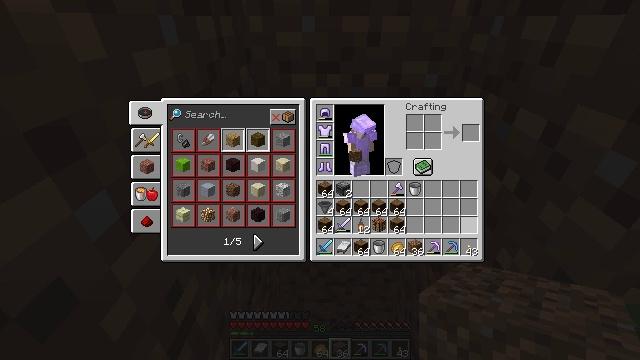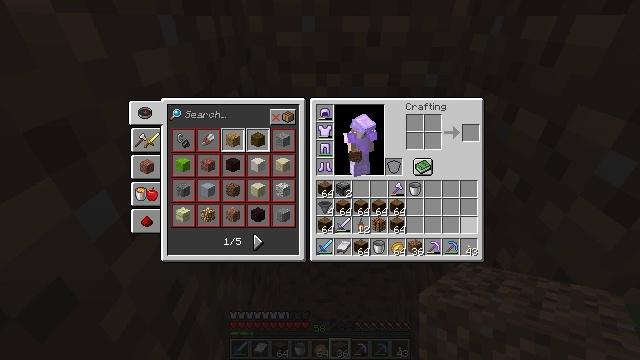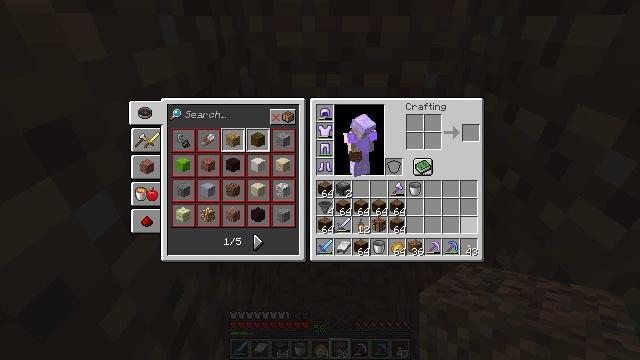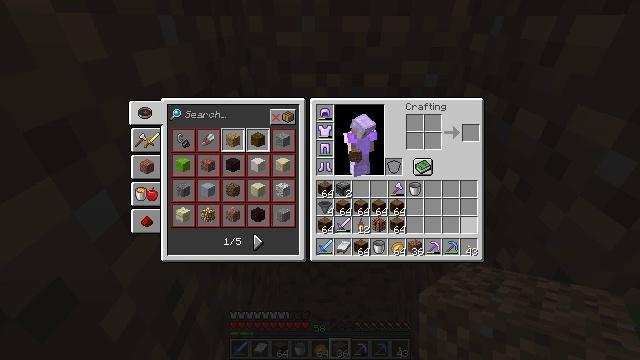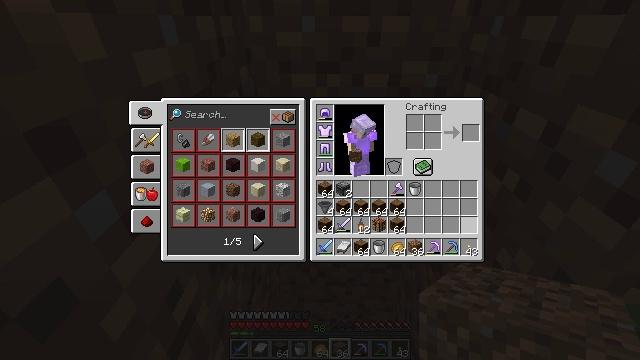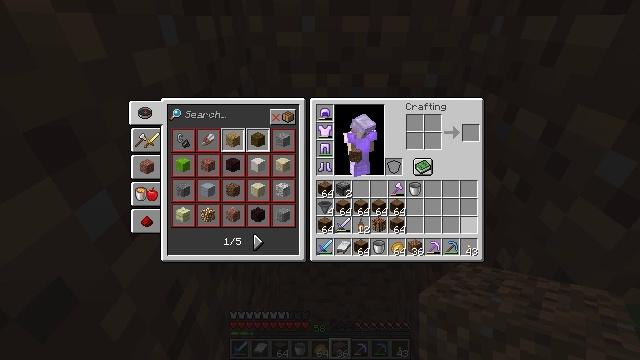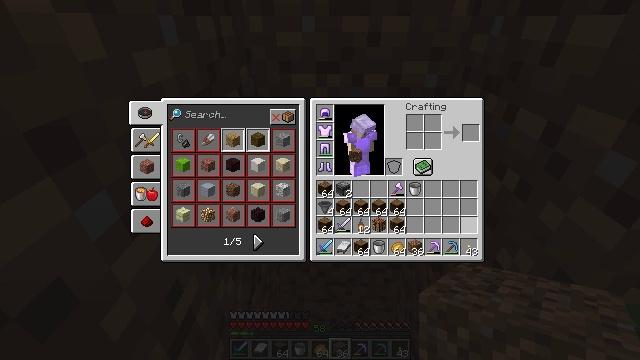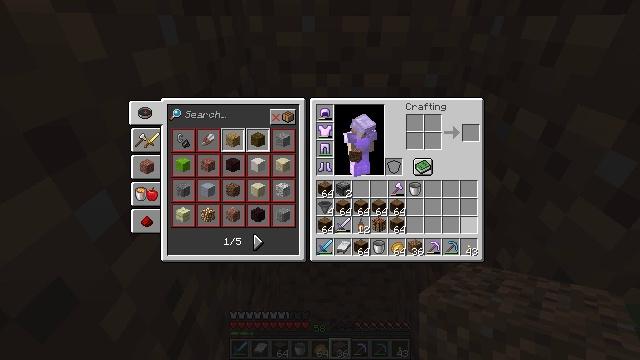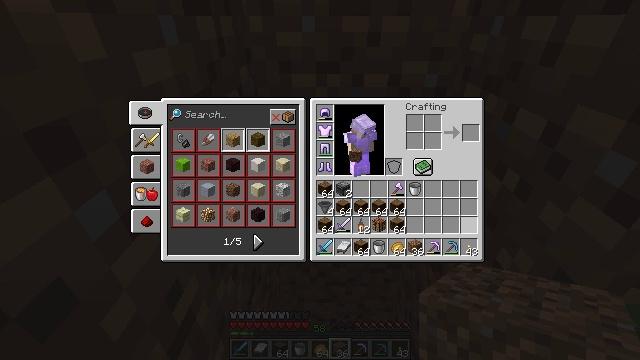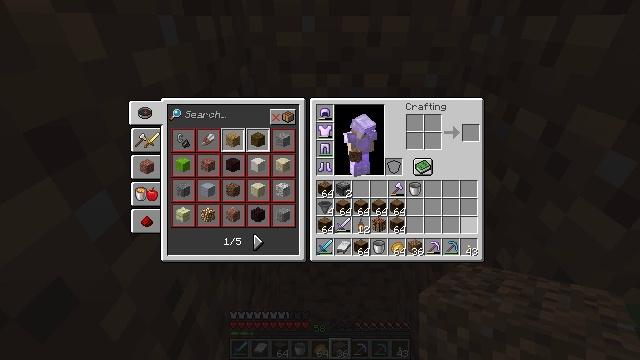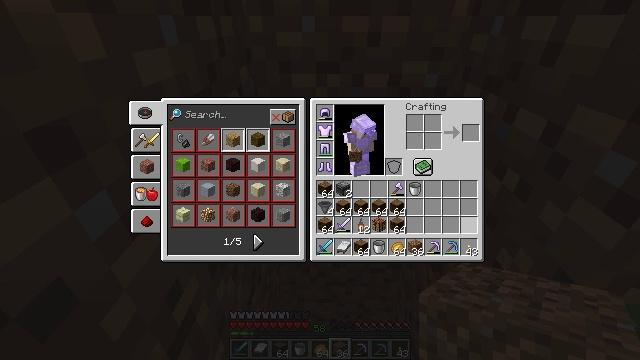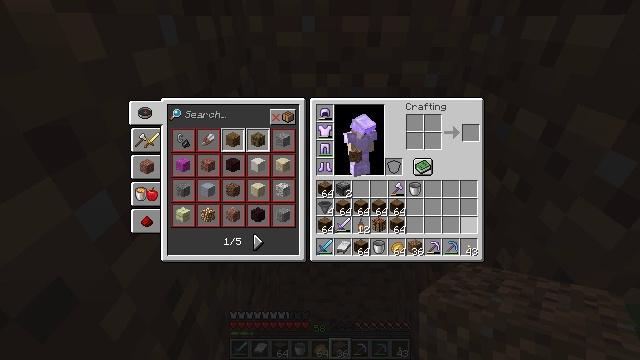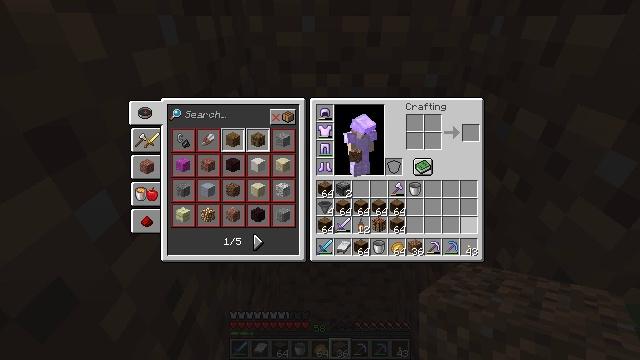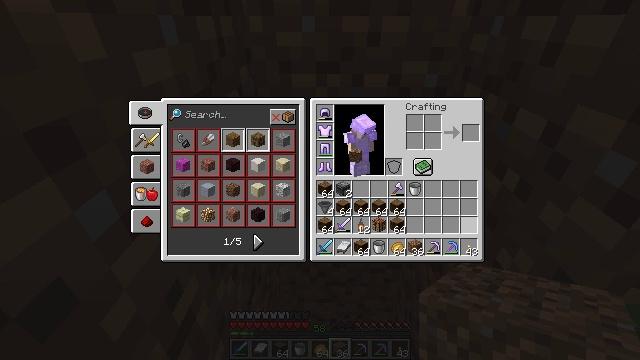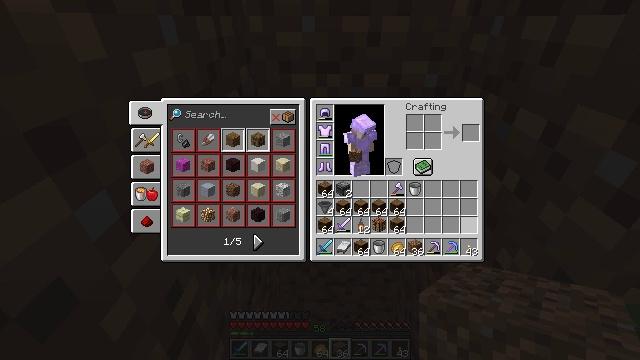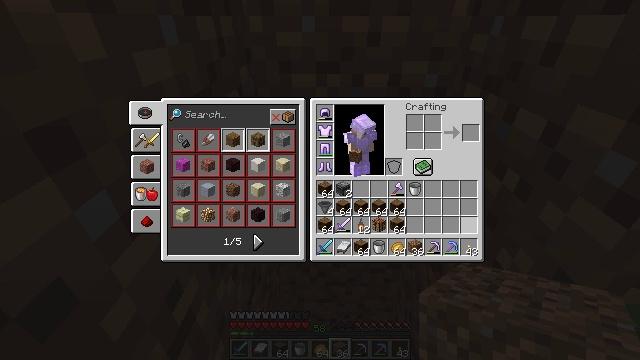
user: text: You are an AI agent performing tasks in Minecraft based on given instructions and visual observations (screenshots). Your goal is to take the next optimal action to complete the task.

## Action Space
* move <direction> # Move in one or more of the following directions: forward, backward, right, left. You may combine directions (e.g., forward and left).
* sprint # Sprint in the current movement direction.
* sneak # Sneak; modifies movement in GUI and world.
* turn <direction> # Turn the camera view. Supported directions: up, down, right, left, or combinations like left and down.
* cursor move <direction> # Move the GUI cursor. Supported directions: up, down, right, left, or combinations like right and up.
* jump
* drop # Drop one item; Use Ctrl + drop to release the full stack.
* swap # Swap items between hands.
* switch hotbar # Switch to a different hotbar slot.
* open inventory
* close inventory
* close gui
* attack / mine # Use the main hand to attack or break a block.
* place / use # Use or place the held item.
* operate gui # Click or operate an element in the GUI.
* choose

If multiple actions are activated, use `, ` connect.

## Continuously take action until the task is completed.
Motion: motion action
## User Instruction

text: Remove a spruce log from the inventory.
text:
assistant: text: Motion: no_op
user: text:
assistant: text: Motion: no_op
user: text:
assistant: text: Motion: no_op
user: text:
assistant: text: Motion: no_op
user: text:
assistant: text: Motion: no_op
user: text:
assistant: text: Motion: no_op
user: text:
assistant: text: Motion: no_op
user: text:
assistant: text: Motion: no_op
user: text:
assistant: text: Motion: no_op
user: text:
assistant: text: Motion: no_op
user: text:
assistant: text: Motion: no_op
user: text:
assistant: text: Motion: no_op
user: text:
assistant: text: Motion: no_op
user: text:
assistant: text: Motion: no_op
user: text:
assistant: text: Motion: no_op
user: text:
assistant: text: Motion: no_op
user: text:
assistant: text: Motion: no_op
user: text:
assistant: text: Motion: no_op
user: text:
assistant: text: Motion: no_op
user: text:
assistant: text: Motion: no_op
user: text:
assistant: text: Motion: no_op
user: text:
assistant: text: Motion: no_op
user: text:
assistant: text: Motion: no_op
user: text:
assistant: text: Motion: no_op
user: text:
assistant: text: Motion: no_op
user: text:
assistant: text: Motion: no_op
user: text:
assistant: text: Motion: no_op
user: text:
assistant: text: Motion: no_op
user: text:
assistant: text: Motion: no_op
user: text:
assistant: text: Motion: no_op